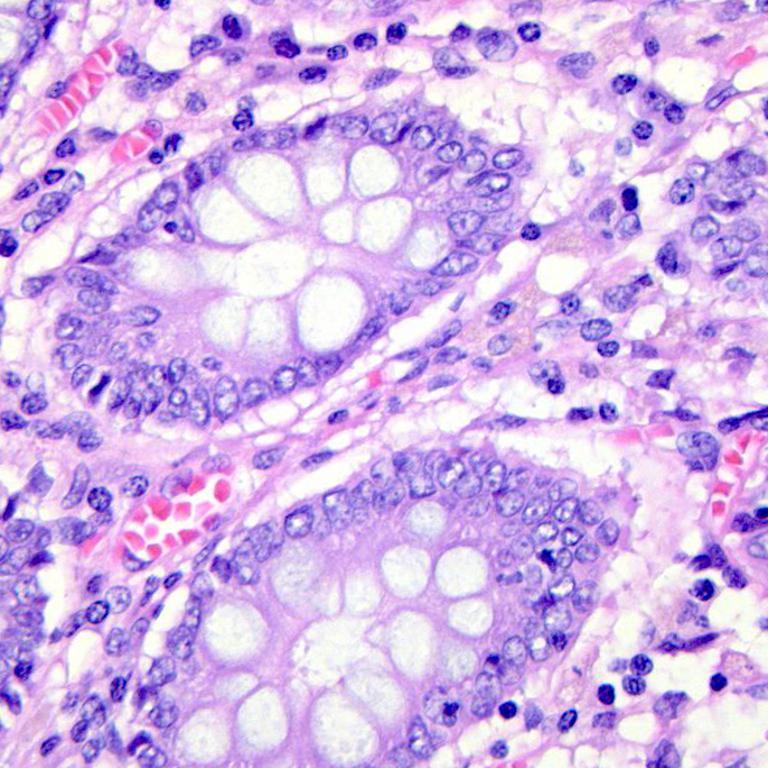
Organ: colon
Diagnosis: benign